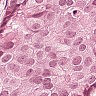
Metastatic tissue present: yes